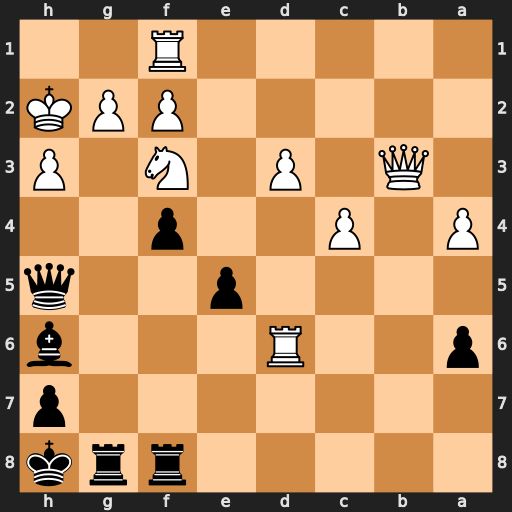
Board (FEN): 5rrk/7p/p2R3b/4p2q/P1P2p2/1Q1P1N1P/5PPK/5R2
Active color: b
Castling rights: -
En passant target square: -
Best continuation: Rxg2+ Kxg2 Rg8+ Kh2 Qxf3